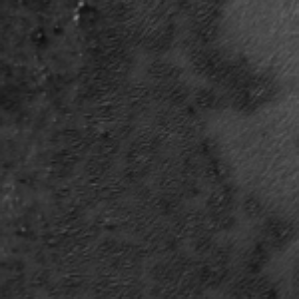
Label: frost